Field crop: maize
Growth stage: 2
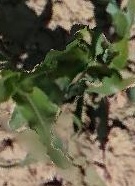
Species: maize